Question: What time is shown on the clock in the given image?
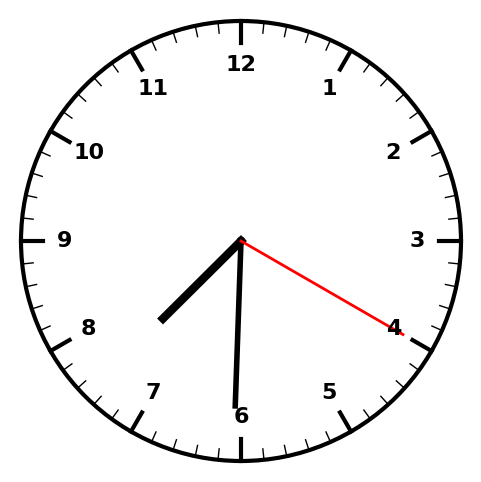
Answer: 07:30:20